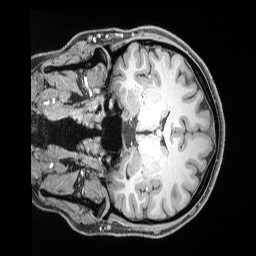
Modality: T1w
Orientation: coronal
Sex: female
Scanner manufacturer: siemens
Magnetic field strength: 3 T
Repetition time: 2.53 s
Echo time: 0.00169 s